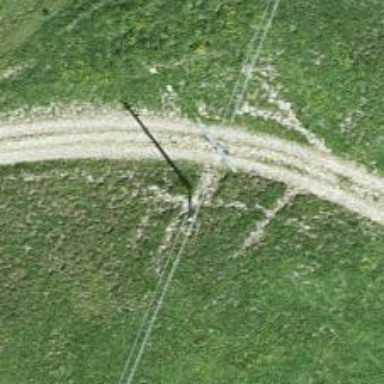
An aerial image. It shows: Minor power line.